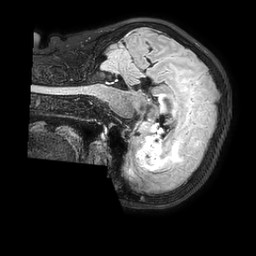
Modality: FLAIR
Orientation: sagittal
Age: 54
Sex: female
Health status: ill
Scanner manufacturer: philips
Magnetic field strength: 3 T
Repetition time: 4.8 s
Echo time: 0.34 s